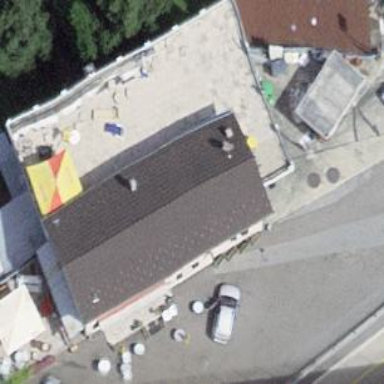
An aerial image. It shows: Cafe located inside building.